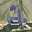
Label: 2